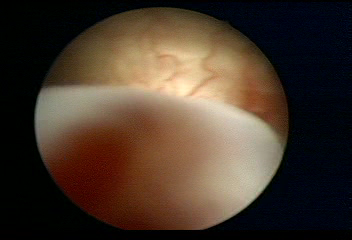
Modality: WLC
Class: Normal mucosa
Bladder cancer association: No